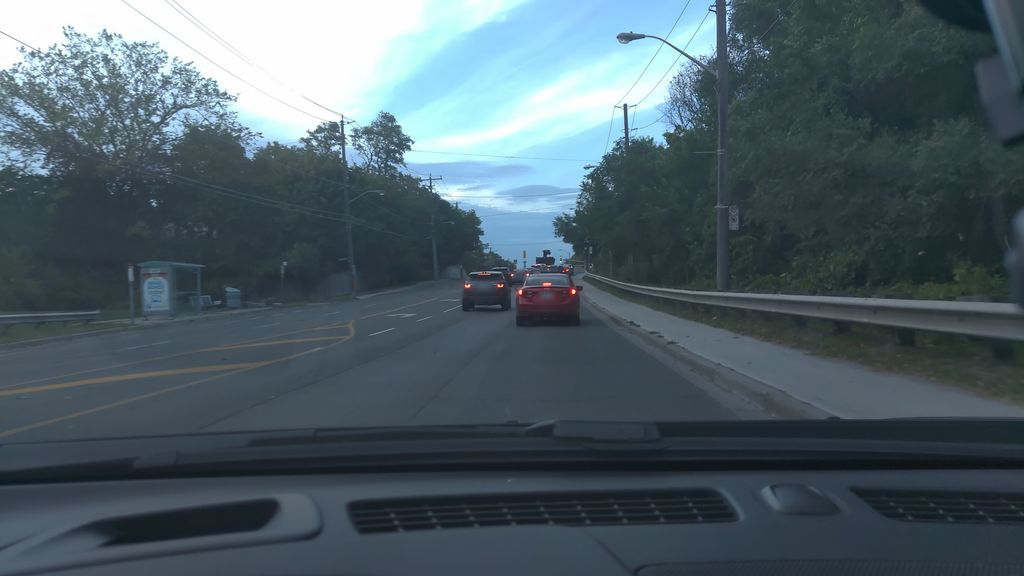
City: toronto